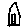
Label: house